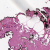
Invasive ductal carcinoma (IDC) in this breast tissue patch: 0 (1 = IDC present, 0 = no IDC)